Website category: phone
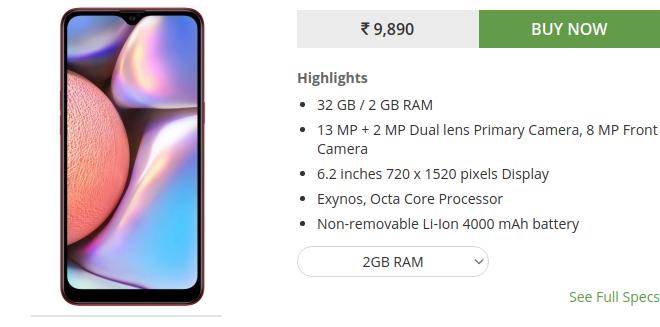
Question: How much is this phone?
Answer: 9,890

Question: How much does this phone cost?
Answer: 9,890

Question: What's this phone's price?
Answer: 9,890

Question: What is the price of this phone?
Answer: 9,890

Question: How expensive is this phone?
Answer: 9,890

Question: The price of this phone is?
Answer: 9,890

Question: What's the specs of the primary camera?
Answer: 13 MP + 2 MP Dual lens Primary Camera

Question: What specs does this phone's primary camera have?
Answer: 13 MP + 2 MP Dual lens Primary Camera

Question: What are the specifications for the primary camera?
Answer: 13 MP + 2 MP Dual lens Primary Camera

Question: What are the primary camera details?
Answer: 13 MP + 2 MP Dual lens Primary Camera

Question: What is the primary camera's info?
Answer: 13 MP + 2 MP Dual lens Primary Camera

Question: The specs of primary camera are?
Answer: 13 MP + 2 MP Dual lens Primary Camera

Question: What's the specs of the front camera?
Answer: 8 MP Front Camera

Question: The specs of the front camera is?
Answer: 8 MP Front Camera

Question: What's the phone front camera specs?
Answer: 8 MP Front Camera

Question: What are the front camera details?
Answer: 8 MP Front Camera

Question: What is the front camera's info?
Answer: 8 MP Front Camera

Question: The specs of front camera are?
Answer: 8 MP Front Camera

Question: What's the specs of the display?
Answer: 6.2 inches 720 x 1520 pixels Display

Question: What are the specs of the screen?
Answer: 6.2 inches 720 x 1520 pixels Display

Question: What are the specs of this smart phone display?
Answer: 6.2 inches 720 x 1520 pixels Display

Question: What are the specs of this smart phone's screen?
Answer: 6.2 inches 720 x 1520 pixels Display

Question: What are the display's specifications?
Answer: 6.2 inches 720 x 1520 pixels Display

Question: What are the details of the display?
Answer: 6.2 inches 720 x 1520 pixels Display

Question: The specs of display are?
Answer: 6.2 inches 720 x 1520 pixels Display

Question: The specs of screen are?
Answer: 6.2 inches 720 x 1520 pixels Display

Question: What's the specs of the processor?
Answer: Exynos, Octa Core Processor

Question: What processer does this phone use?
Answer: Exynos, Octa Core Processor

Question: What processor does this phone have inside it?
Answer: Exynos, Octa Core Processor

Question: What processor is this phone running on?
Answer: Exynos, Octa Core Processor

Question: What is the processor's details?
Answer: Exynos, Octa Core Processor

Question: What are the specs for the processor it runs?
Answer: Exynos, Octa Core Processor

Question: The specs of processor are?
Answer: Exynos, Octa Core Processor

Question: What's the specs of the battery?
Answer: Non-removable Li-Ion 4000 mAh battery

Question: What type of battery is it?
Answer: Non-removable Li-Ion 4000 mAh battery

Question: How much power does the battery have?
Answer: Non-removable Li-Ion 4000 mAh battery

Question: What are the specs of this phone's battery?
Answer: Non-removable Li-Ion 4000 mAh battery

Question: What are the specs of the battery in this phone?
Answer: Non-removable Li-Ion 4000 mAh battery

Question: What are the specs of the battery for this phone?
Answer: Non-removable Li-Ion 4000 mAh battery

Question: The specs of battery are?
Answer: Non-removable Li-Ion 4000 mAh battery